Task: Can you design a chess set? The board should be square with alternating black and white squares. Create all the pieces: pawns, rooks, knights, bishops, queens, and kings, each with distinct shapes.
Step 412:
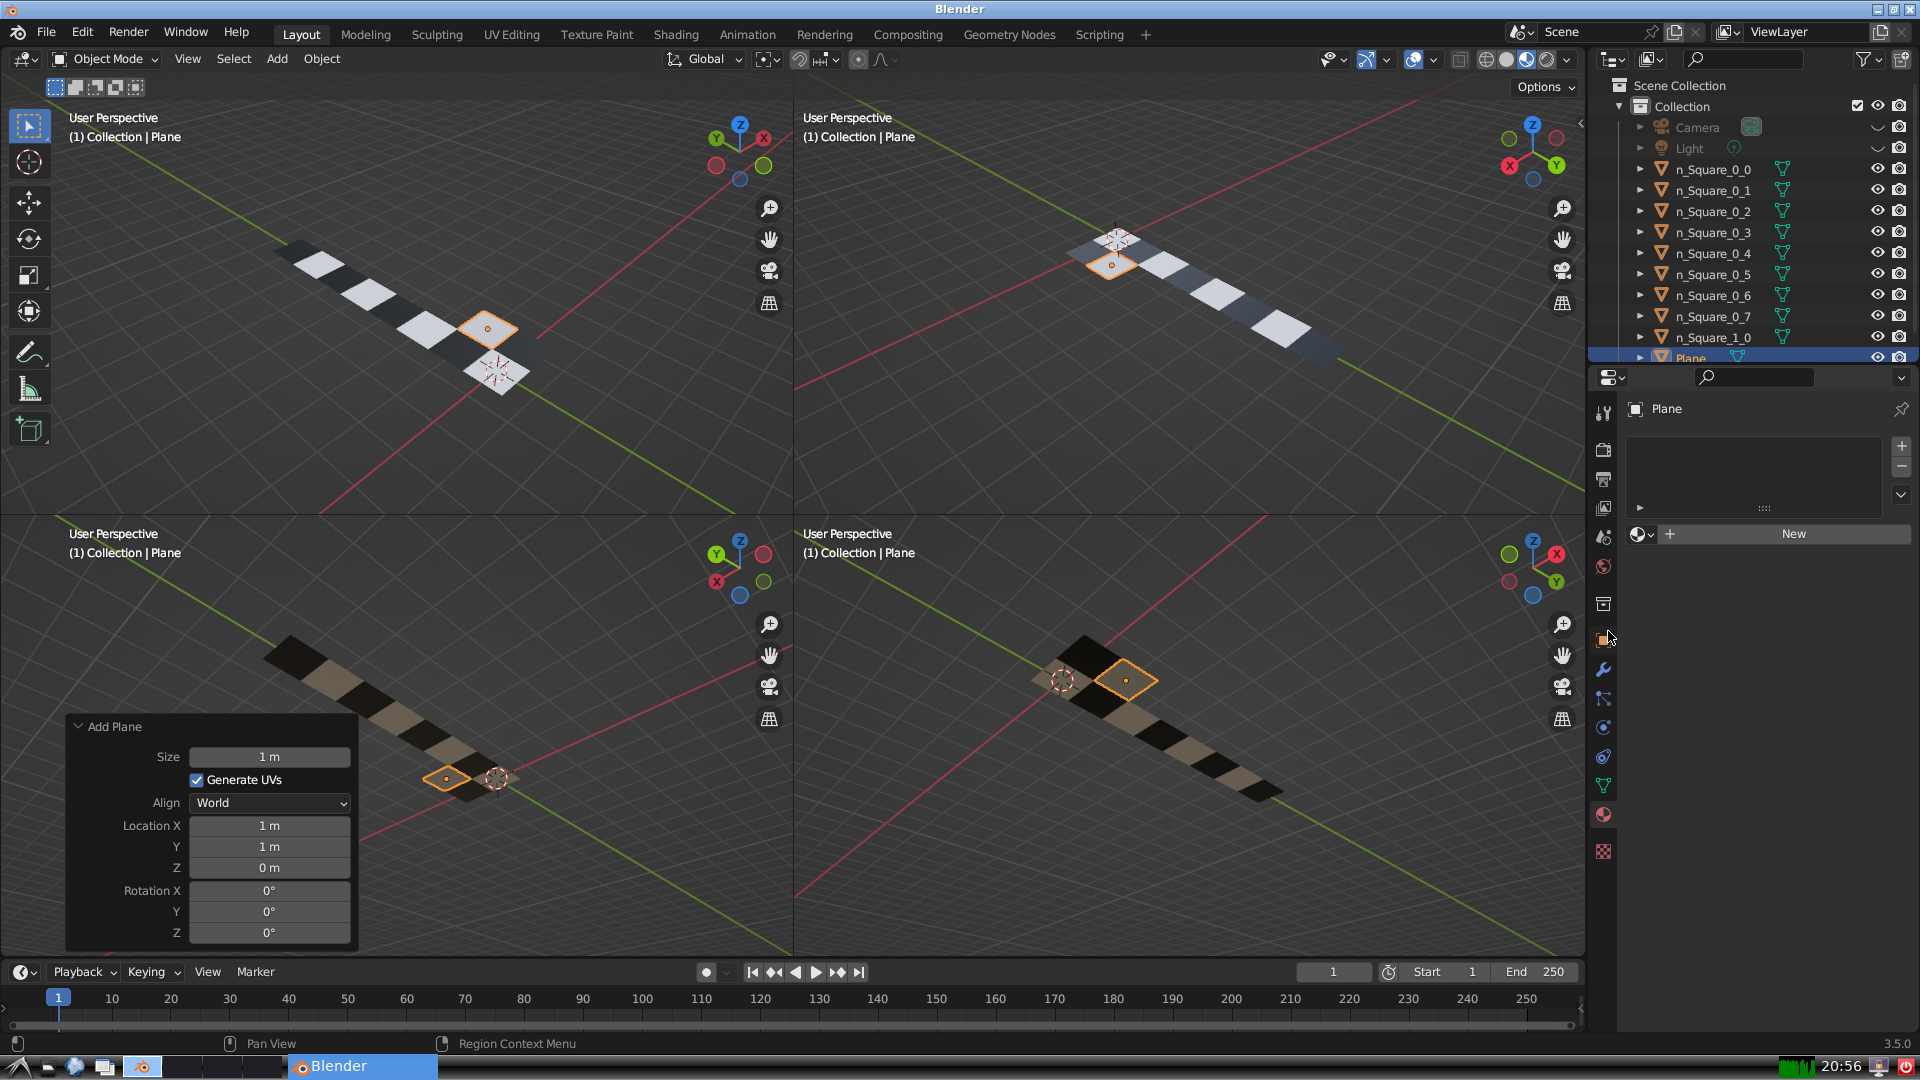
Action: click: no